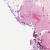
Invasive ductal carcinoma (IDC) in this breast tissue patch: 0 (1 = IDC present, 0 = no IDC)